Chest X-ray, AP view. Patient: 62 years old, sex M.
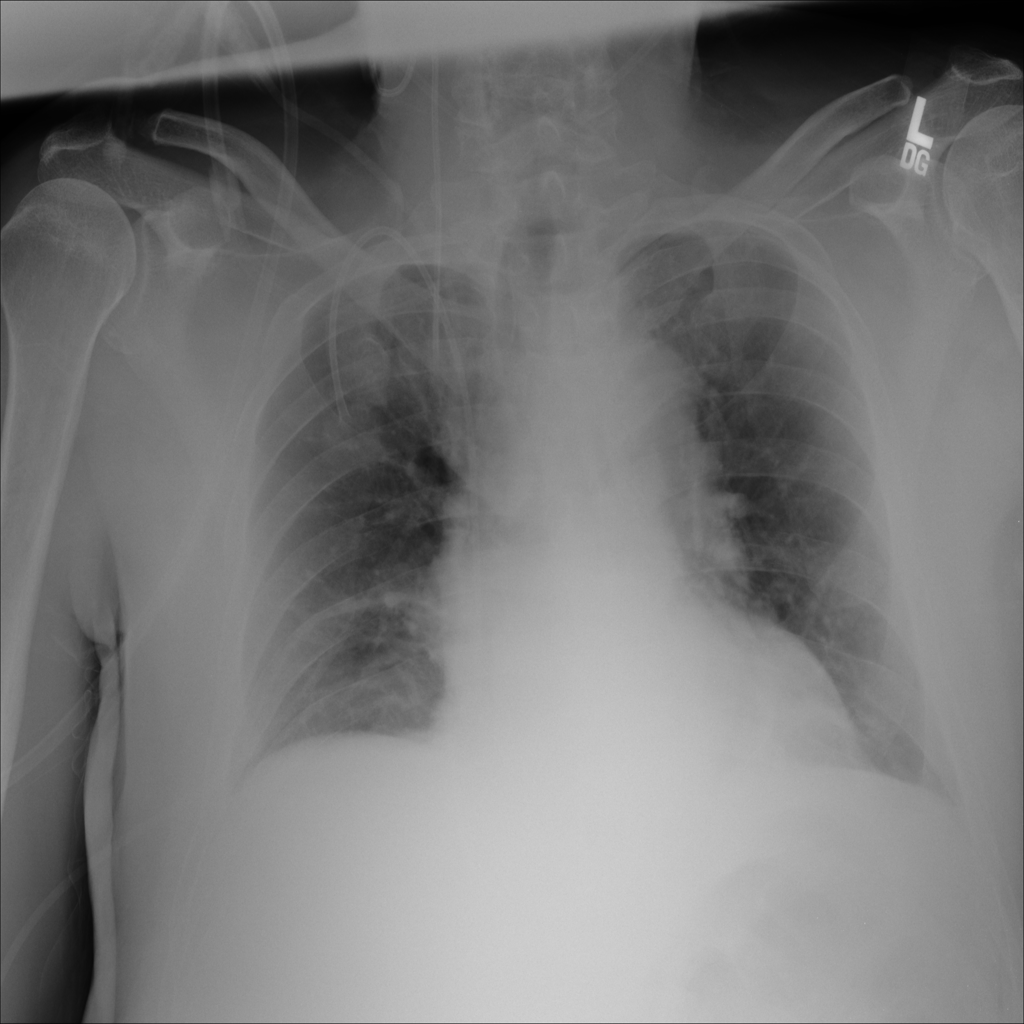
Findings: No Finding